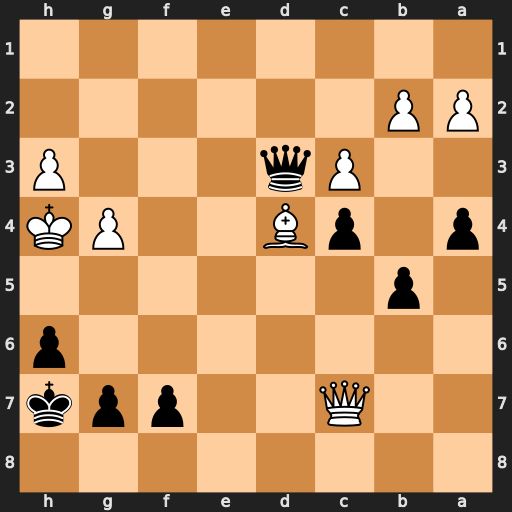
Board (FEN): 8/2Q2ppk/7p/1p6/p1pB2PK/2Pq3P/PP6/8
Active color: b
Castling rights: -
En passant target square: -
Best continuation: g5+ Kh5 Qxh3#